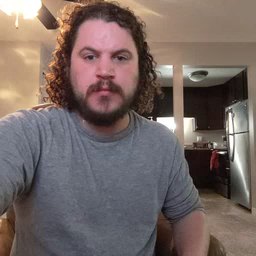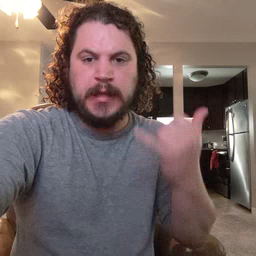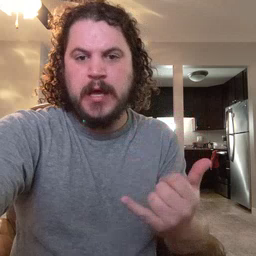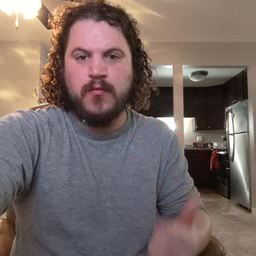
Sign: now